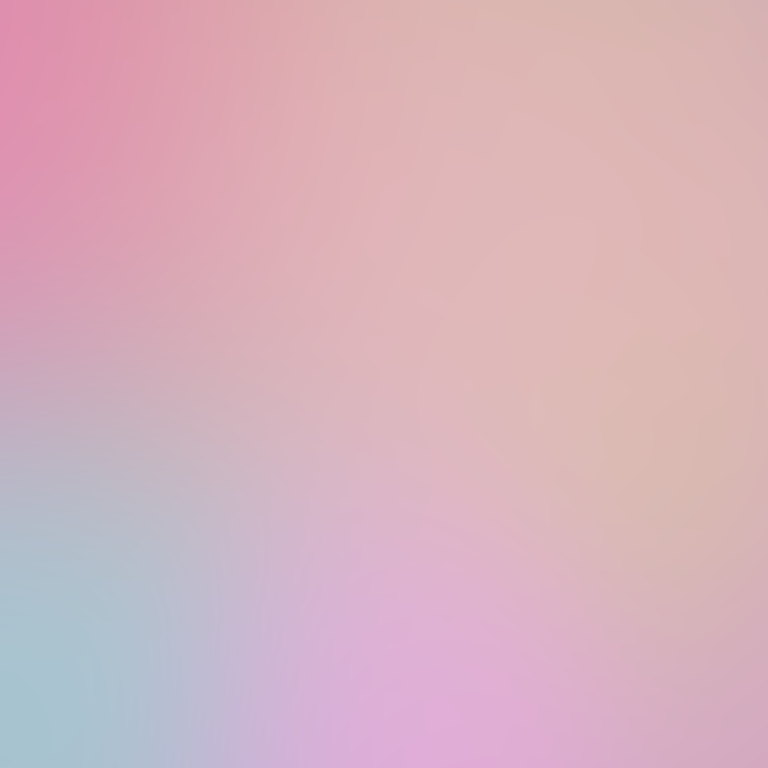
Abstract light effect, smooth gradient from soft pink to light blue, calm atmosphere, diffuse glow, no room, no furniture, no objects.